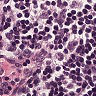
Metastatic tissue present: no